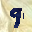
Label: 9